Question: What is the icon's shape?
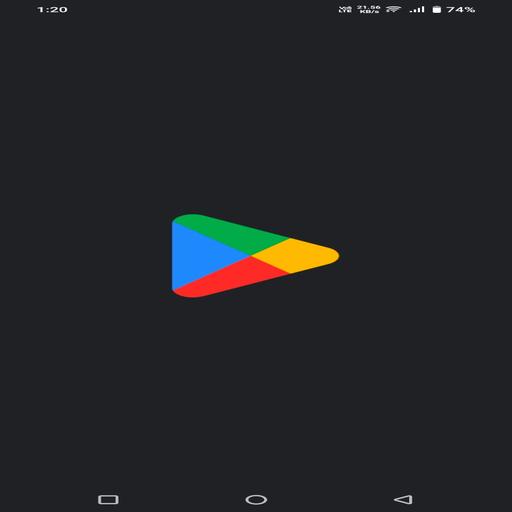
Answer: Colored triangle